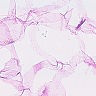
Metastatic tissue present: no